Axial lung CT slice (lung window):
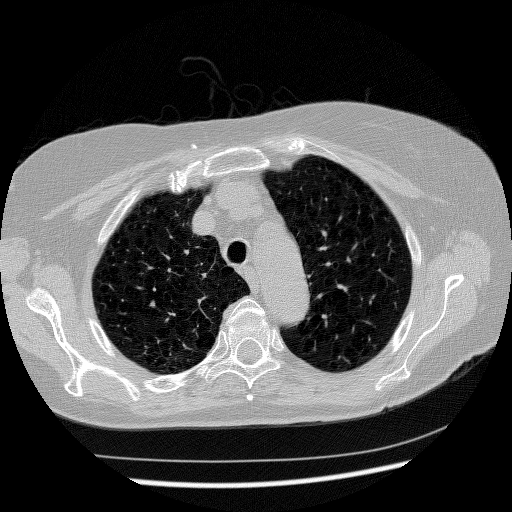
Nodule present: no